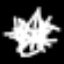
Label: squiggle